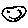
Label: smiley face